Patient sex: F
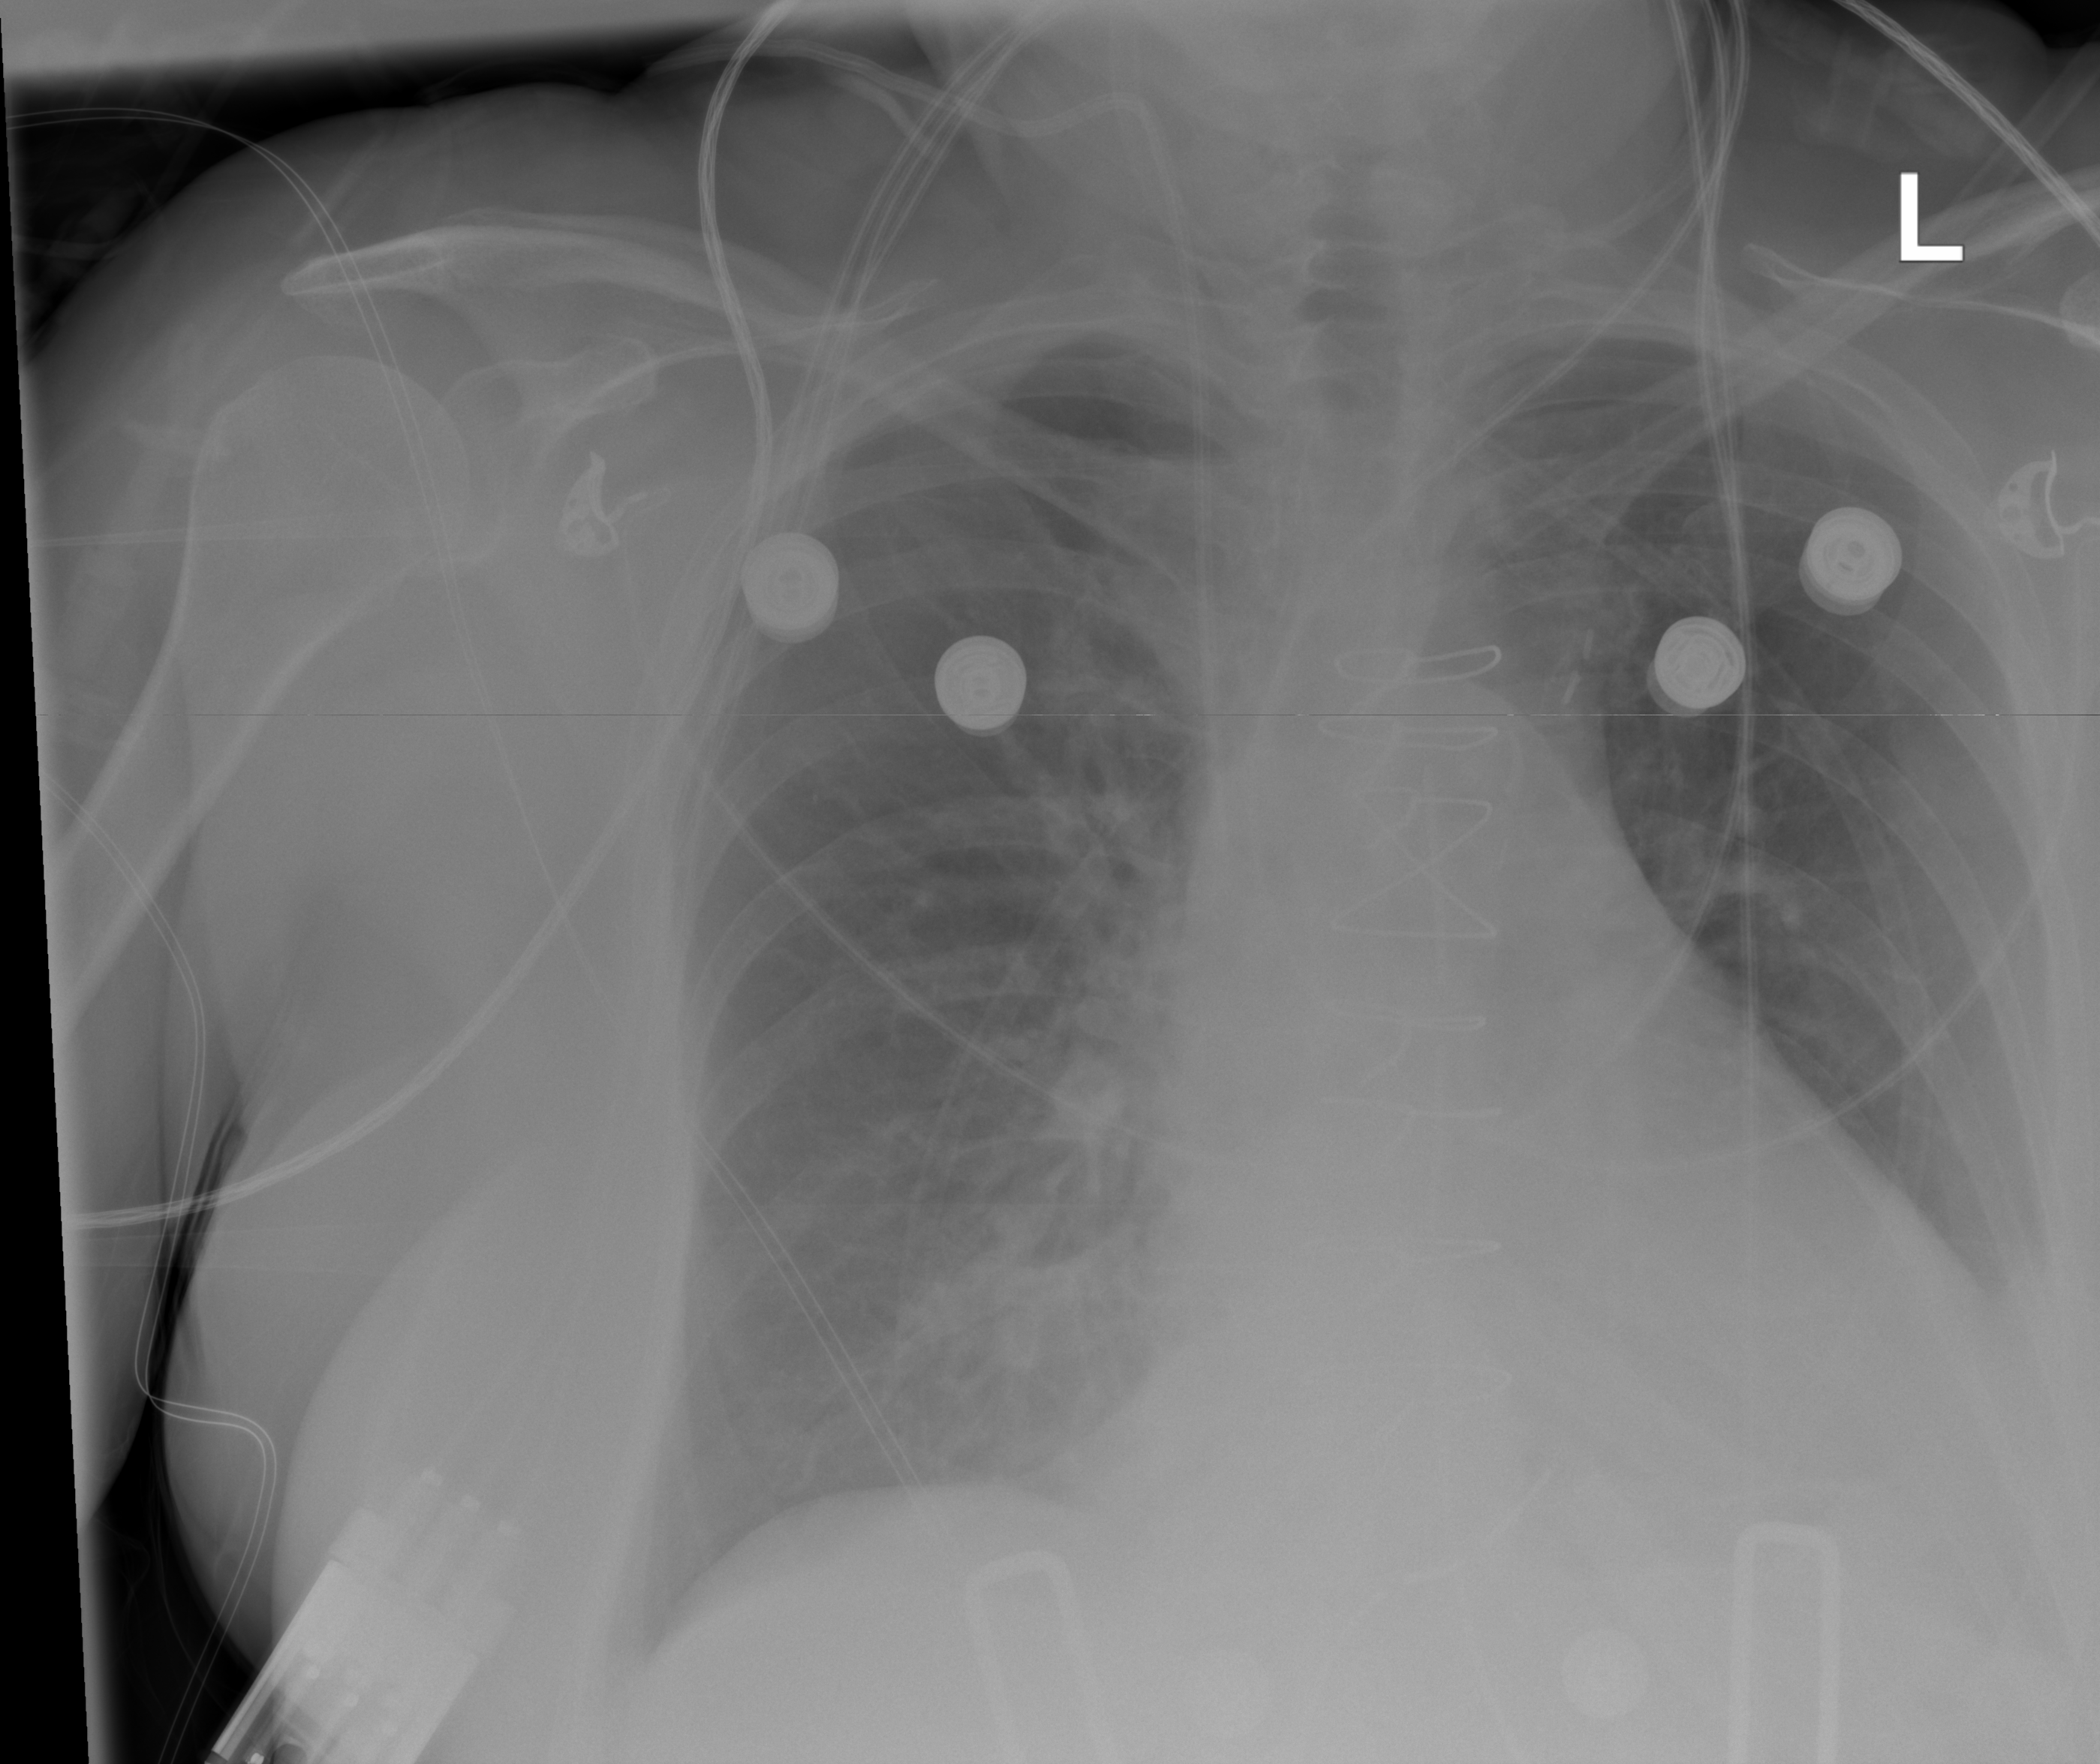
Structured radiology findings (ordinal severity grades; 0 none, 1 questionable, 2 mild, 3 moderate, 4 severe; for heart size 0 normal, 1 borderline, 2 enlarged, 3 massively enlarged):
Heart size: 2
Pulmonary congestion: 0
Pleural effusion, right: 0
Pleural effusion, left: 2
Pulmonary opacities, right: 0
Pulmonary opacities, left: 0
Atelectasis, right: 0
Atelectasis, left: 2